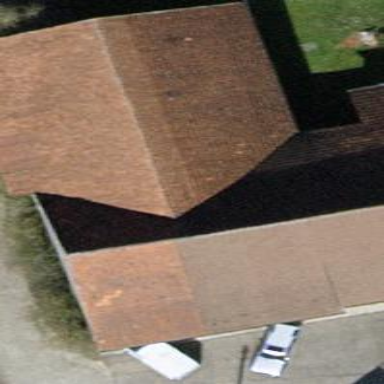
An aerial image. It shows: Gabled roof house.